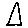
Label: triangle